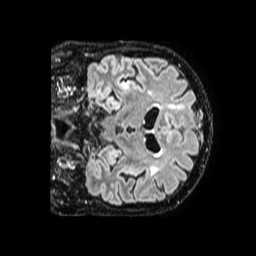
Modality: FLAIR
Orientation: coronal
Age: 63
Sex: male
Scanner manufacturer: philips
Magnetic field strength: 1.5 T
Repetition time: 4.8 s
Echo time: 0.3458 s